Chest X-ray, AP view. Patient: 55 years old, sex F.
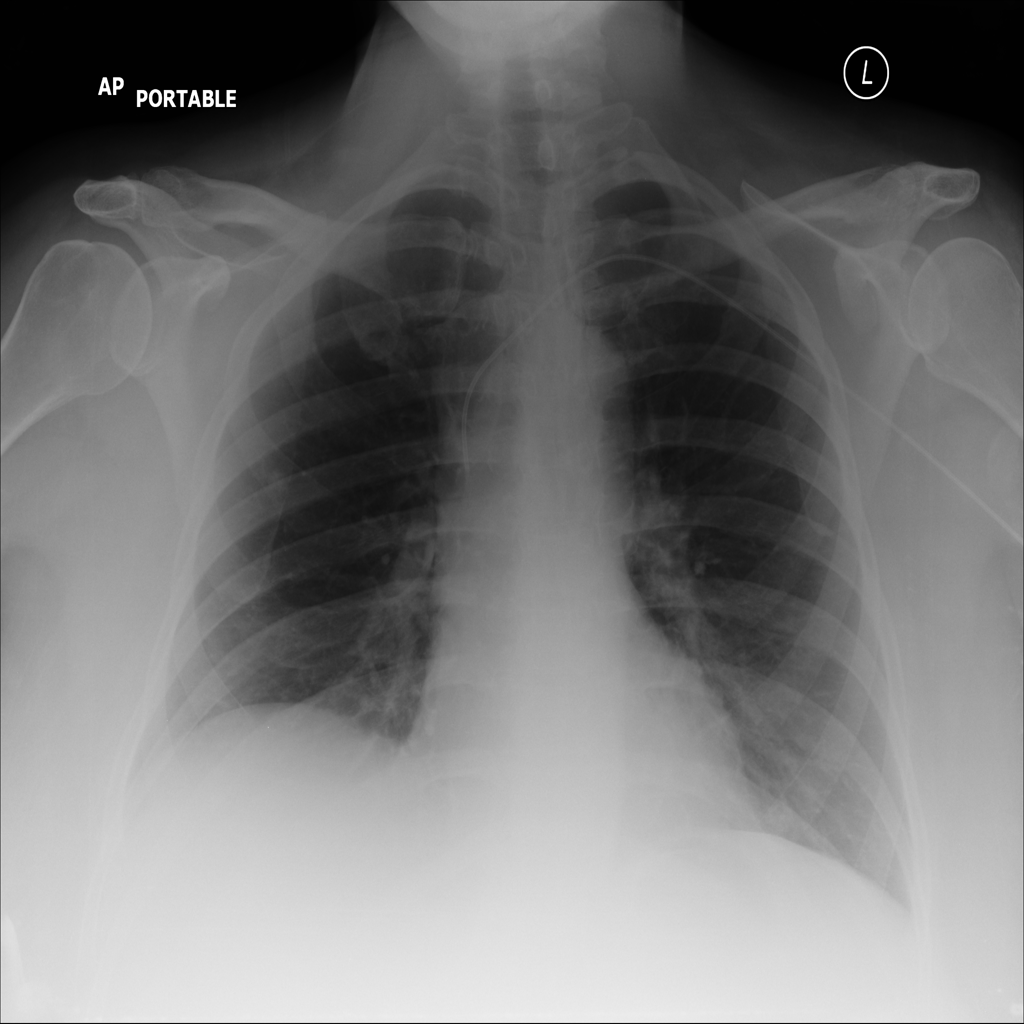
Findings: No Finding